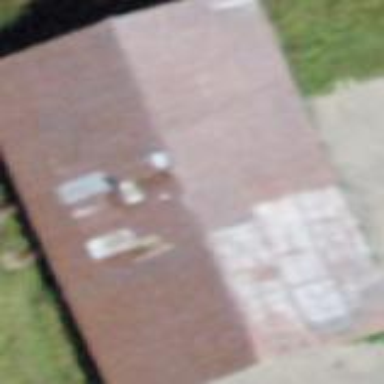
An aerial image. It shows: Gabled building with the roof oriented along its structure.